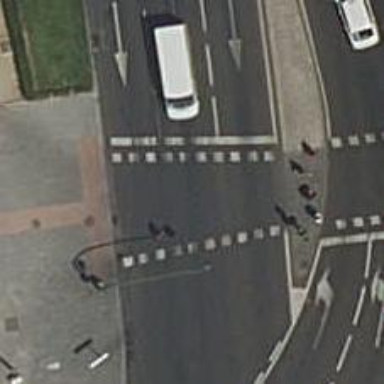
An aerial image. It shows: Road crossing with traffic signals.